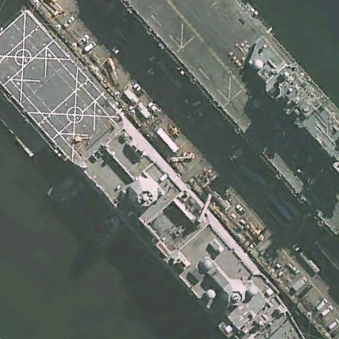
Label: San_Antonio-class_transport_dock